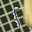
Label: 1